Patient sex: M
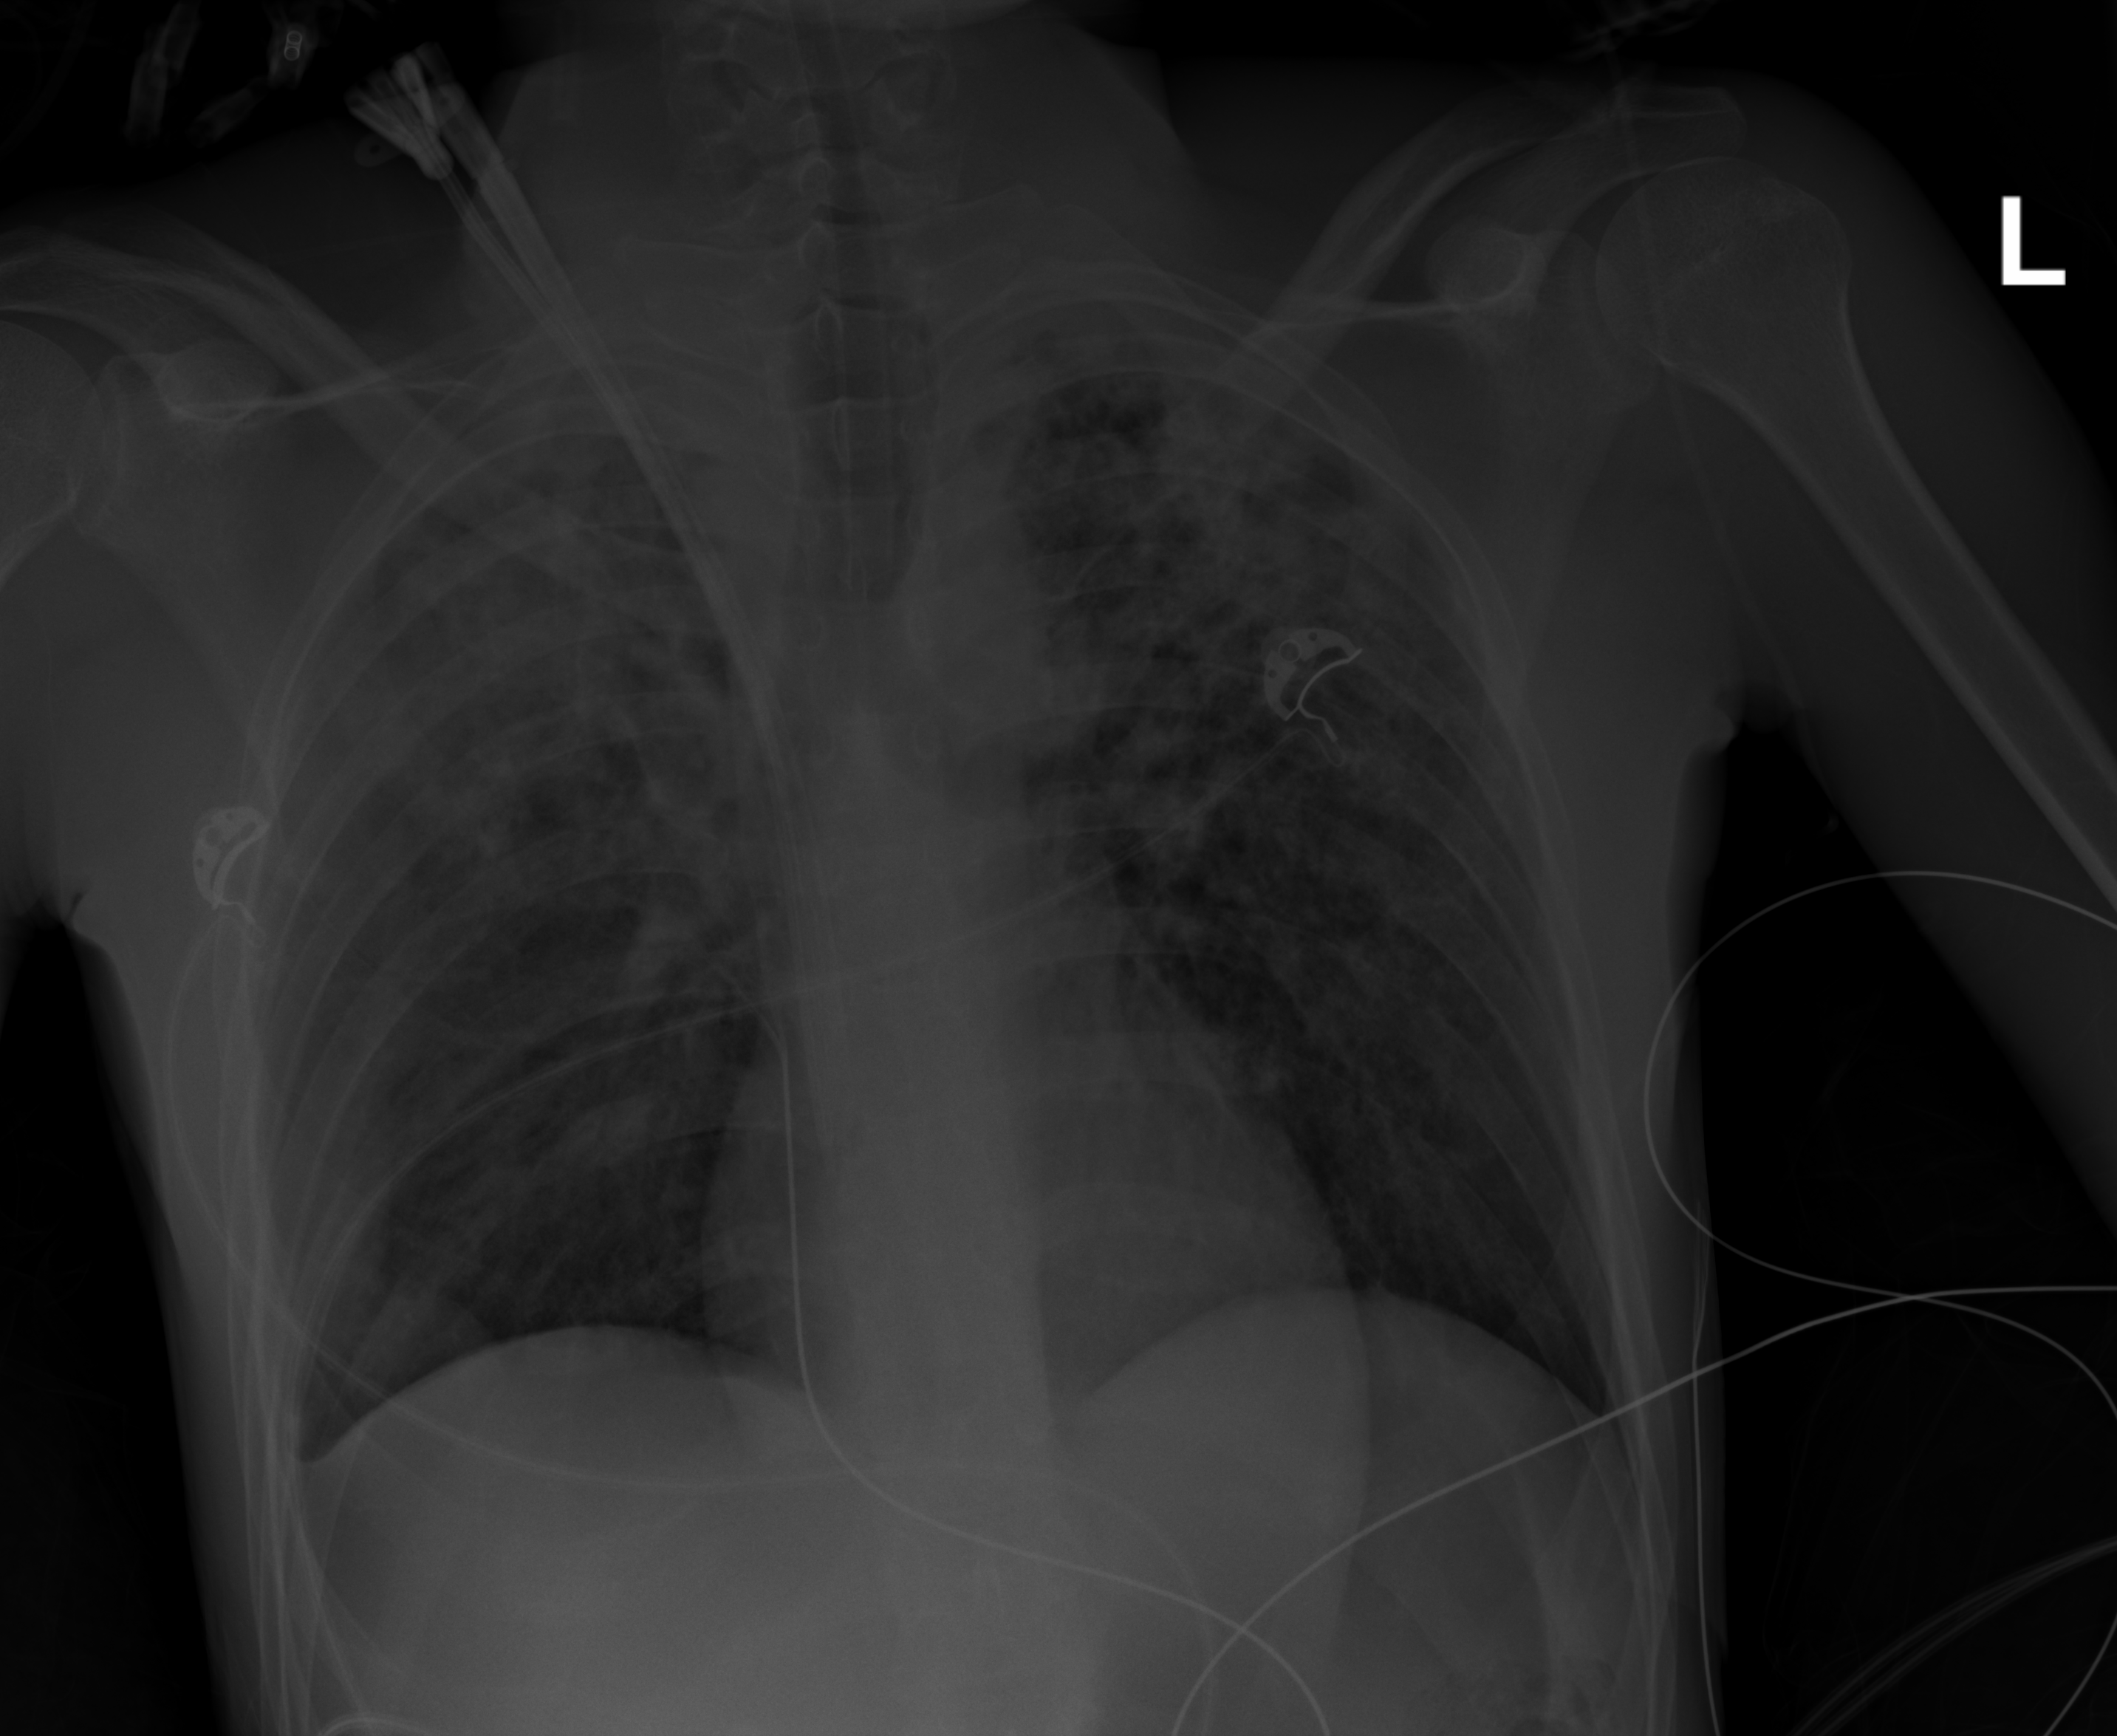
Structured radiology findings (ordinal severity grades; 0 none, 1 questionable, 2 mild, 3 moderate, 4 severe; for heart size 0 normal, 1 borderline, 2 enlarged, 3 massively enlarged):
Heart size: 0
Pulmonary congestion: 0
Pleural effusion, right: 2
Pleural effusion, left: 0
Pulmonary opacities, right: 3
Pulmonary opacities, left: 3
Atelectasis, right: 0
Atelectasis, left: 0